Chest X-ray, PA view. Patient: 50 years old, sex M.
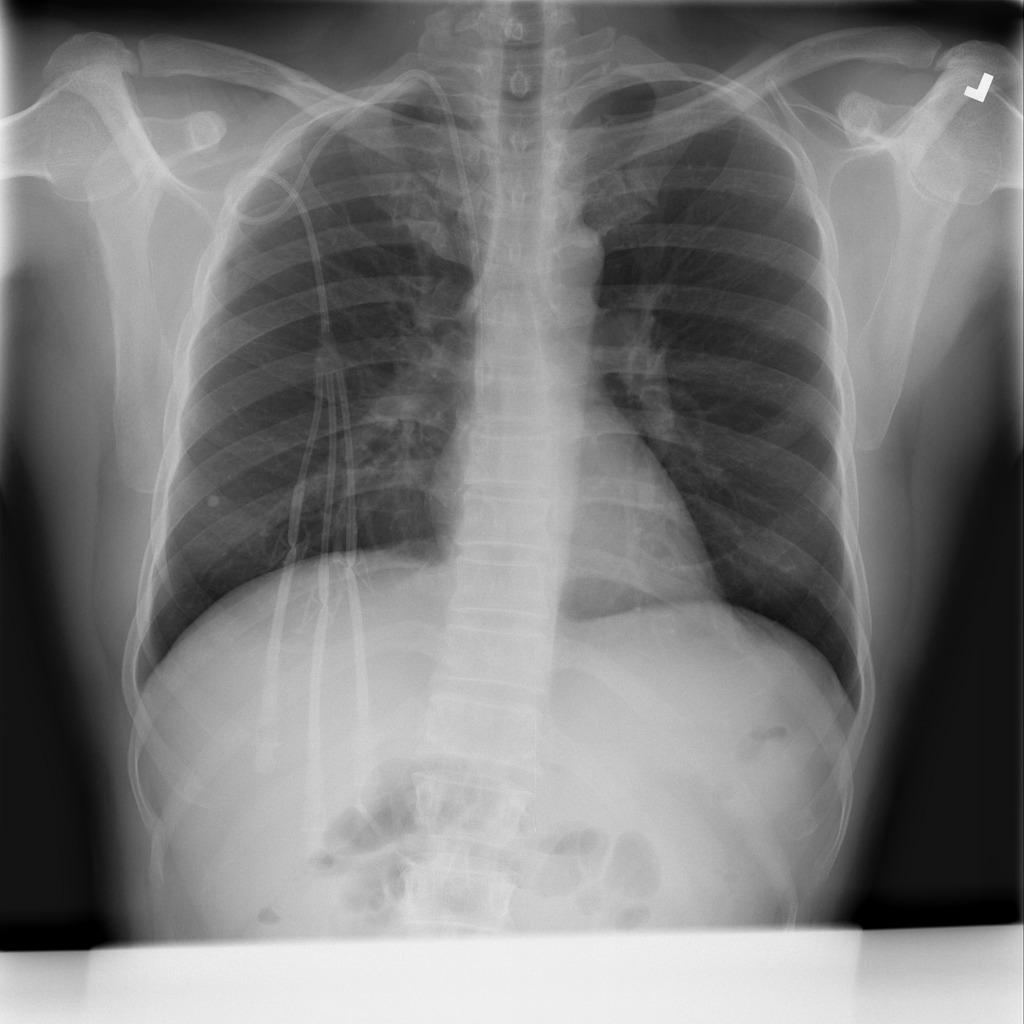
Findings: No Finding